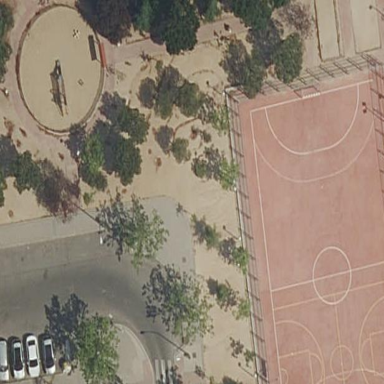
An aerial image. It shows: Park.